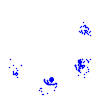
Particle: electron